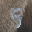
Label: 5